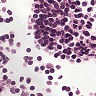
Metastatic tissue present: no